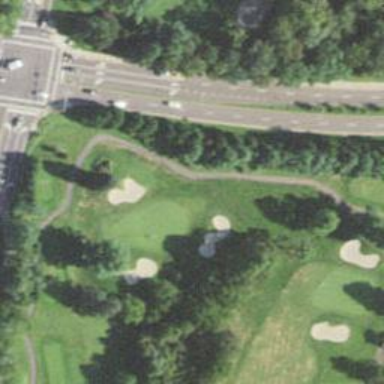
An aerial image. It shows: View of golf hole.